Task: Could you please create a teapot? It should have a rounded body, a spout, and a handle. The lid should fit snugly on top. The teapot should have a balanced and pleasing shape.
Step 138:
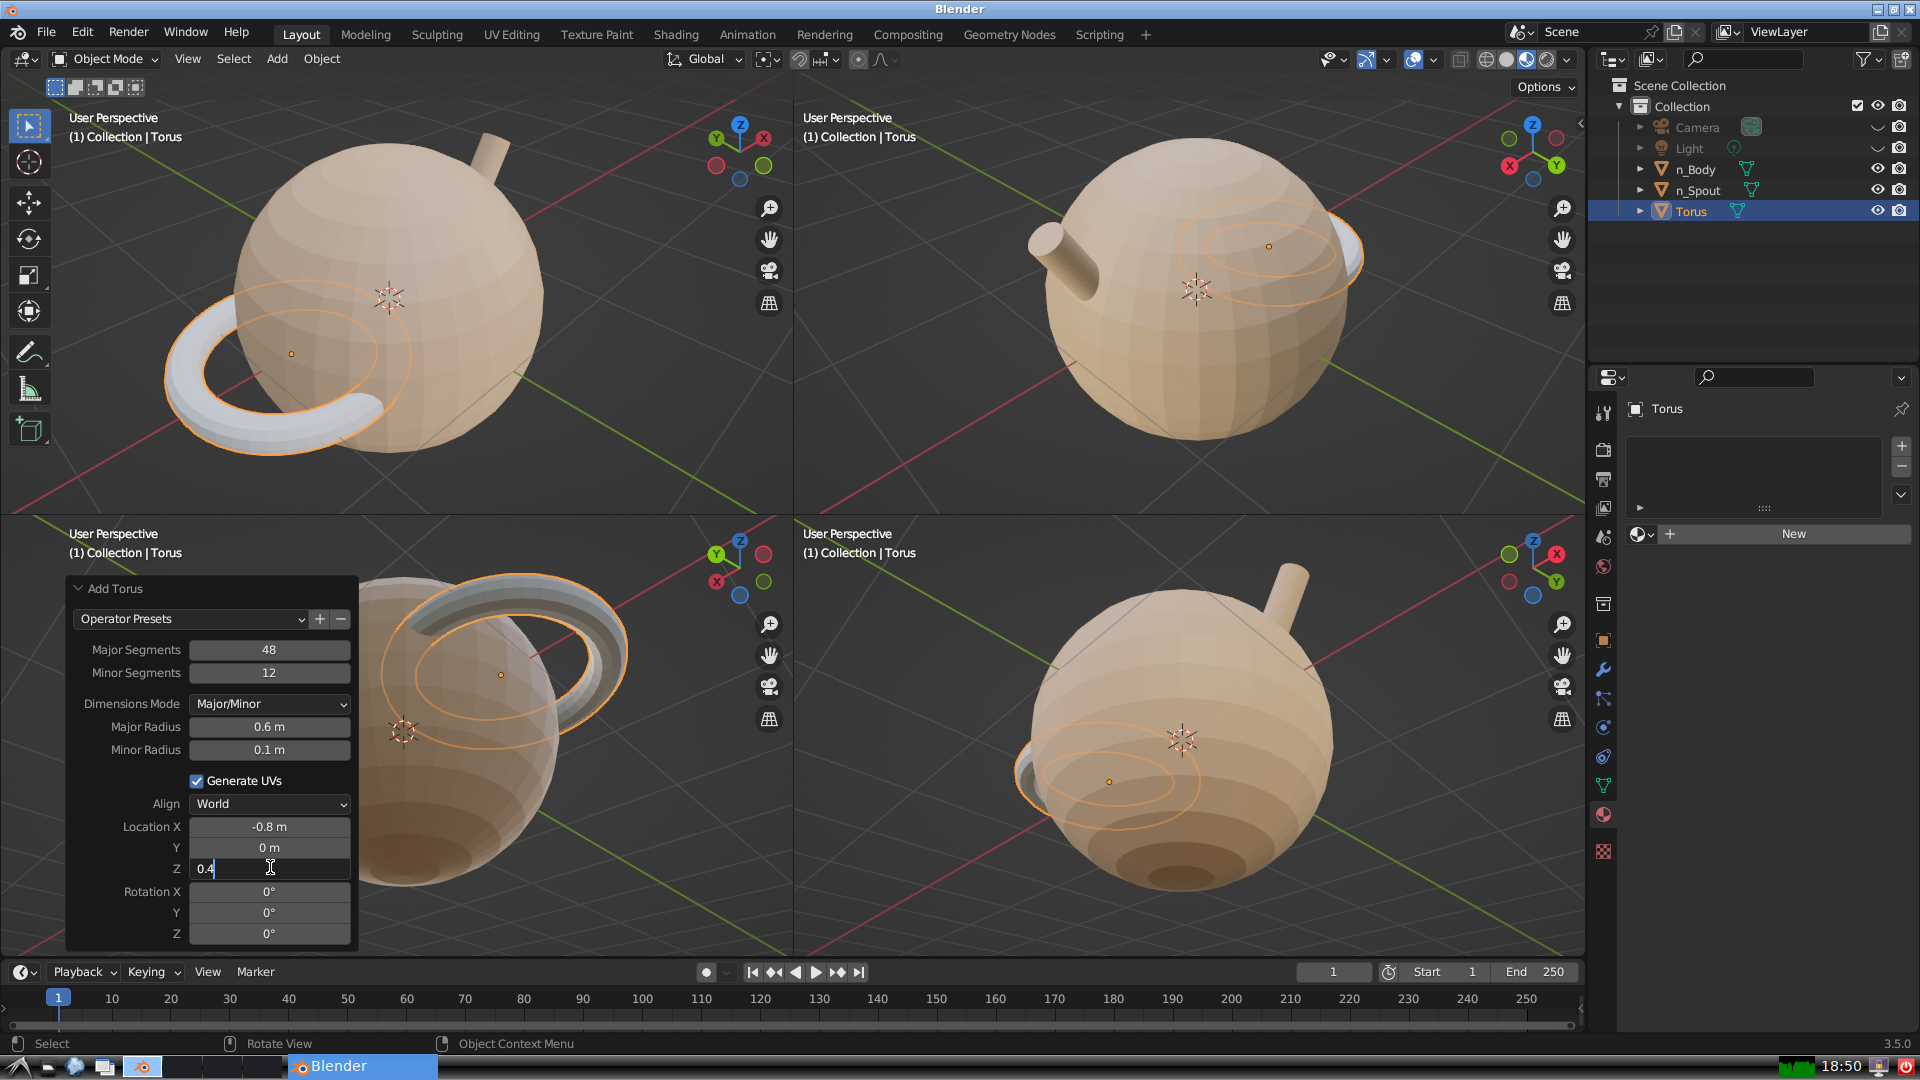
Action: {"key_press": ['Return']}